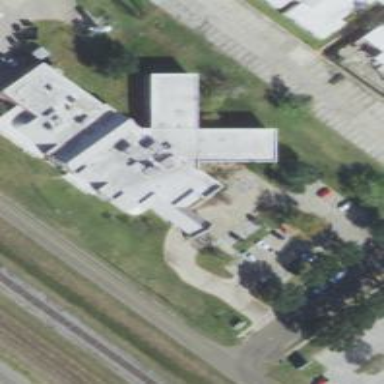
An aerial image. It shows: Healthcare facility identified as hospital.